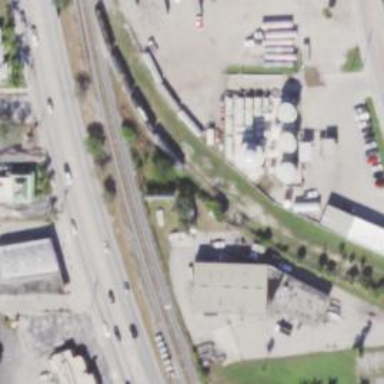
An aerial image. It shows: Storage tank that is man-made.